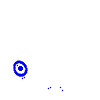
Particle: electron